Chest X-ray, PA view. Patient: 47 years old, sex M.
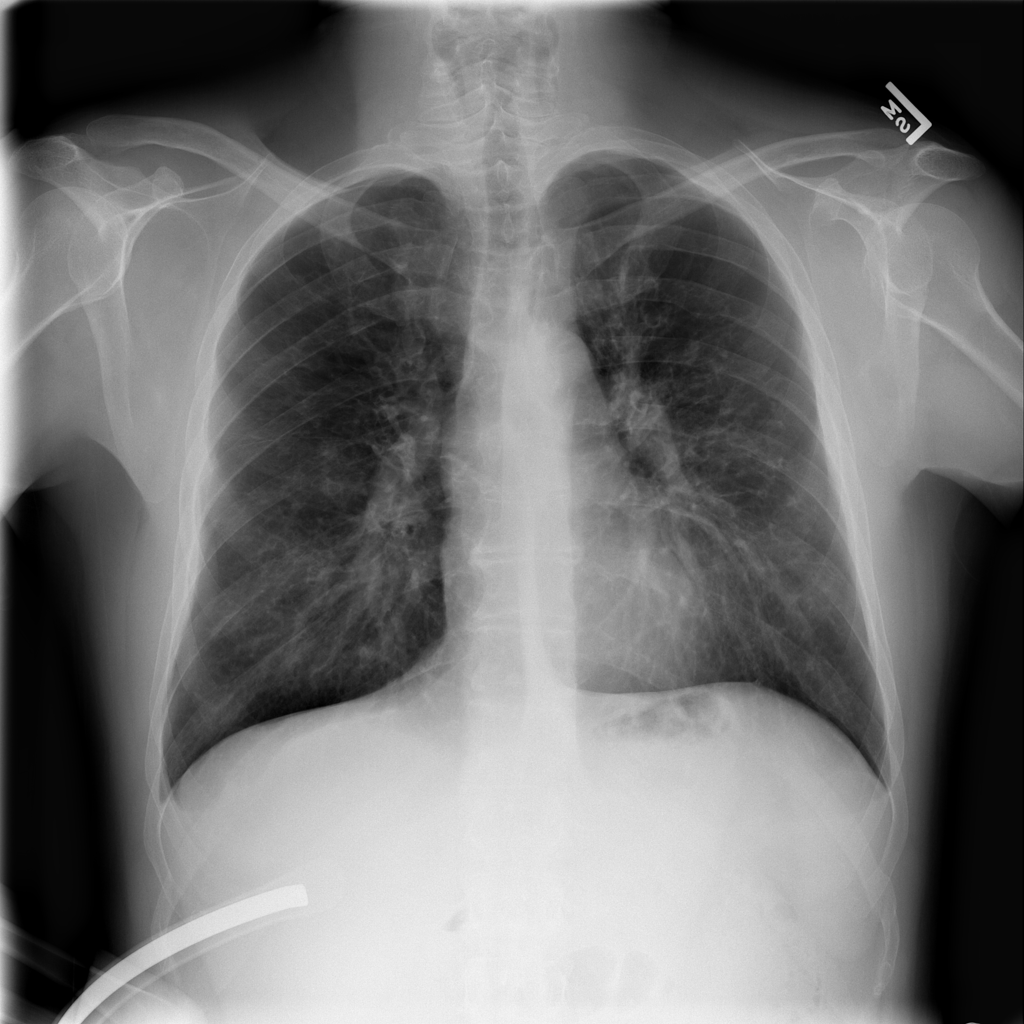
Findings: No Finding